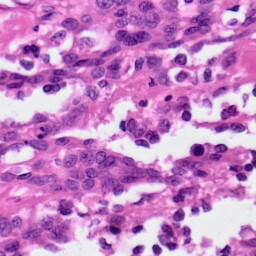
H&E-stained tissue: Ovarian